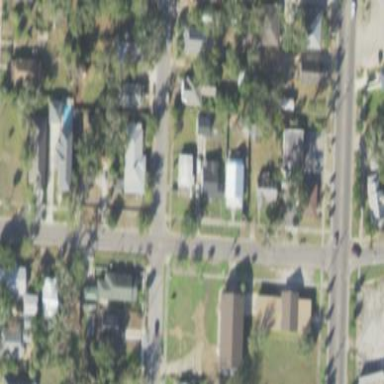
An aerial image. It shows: Residential area composed of single-family homes.